Question: I need to plot points in 3D in MATLAB. For example, look at this image:

The background represents a plane, and the color of each
point is dependent on its Z value. It is a 2D plot,
but if you plot this in 3D you should get a plane and points.
I did not create this image, and I wonder how to plot like this.
I need to make the colors of the points dependent on their Z value and
plot in 2D, or if I plot this in 3D how do I plot points in 3D?
THanks
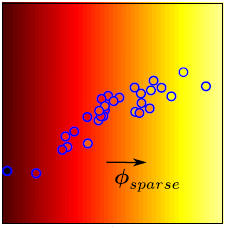
Answer: use 'scatter3'
'''
scatter3(x, y, z, 'ob');
'''
See doc <URL>.